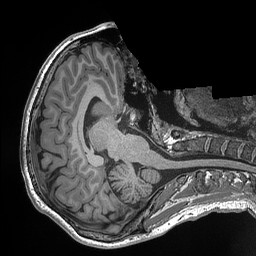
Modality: T1w
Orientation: axial
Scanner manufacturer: siemens
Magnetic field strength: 3 T
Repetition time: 2.3 s
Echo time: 0.00298 s